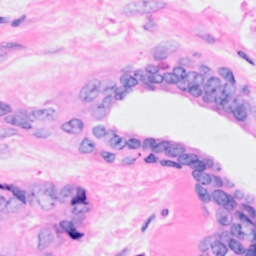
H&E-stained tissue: Breast